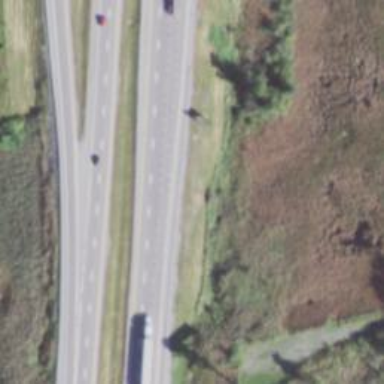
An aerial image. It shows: Asphalt motorway.